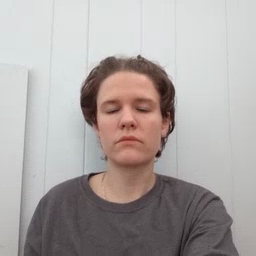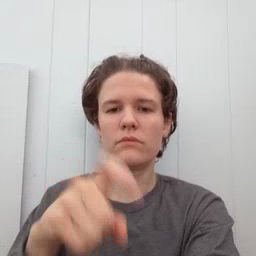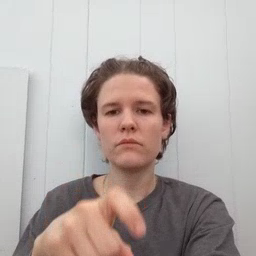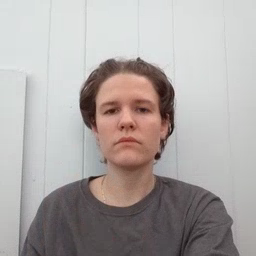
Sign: time